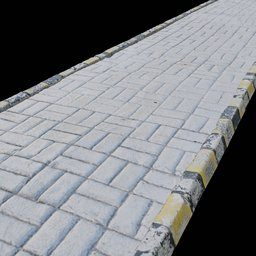
Label: architecture